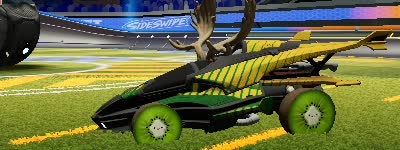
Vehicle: aftershock